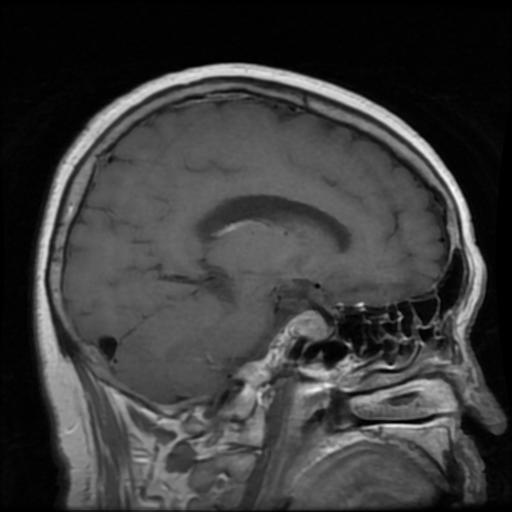
Label: pituitary